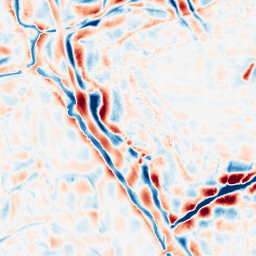
Category: wavelet
Decomposition family: wavelet_biorthogonal
Decomposition parameters: wavelet: bior5.5
level: 4
Upsampling method: linear_exact
Upsampling parameters: scale: 4
Upsampling scale: 4